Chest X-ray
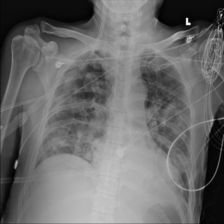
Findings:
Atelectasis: negative
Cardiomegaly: negative
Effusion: negative
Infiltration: negative
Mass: negative
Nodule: negative
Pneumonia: negative
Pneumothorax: negative
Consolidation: negative
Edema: negative
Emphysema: negative
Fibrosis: negative
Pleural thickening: negative
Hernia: negative